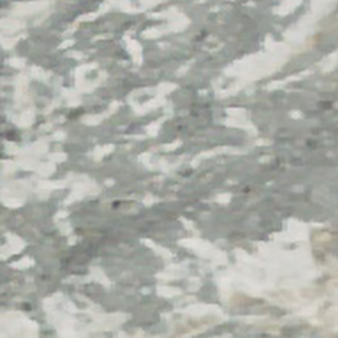
Label: other